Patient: sex F, age 66
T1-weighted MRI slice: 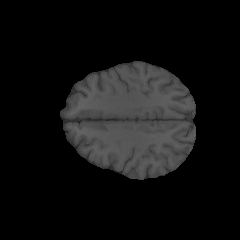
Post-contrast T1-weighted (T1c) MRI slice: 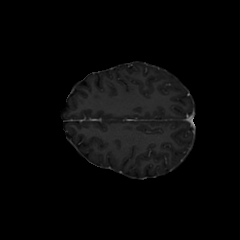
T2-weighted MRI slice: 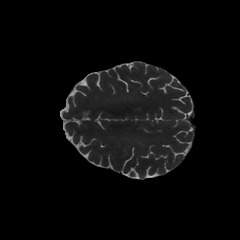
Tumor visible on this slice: no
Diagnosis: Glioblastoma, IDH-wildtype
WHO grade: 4